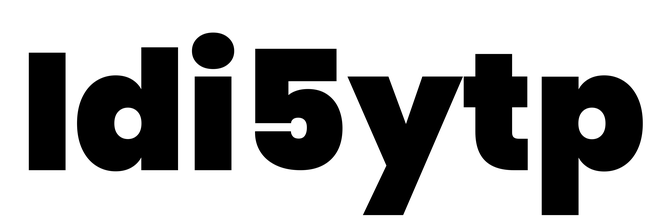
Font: Poppins-Black